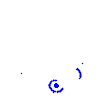
Particle: electron